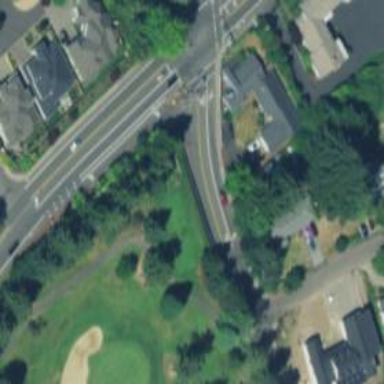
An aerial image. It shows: Tertiary road with asphalt surface and sidewalk on the left.